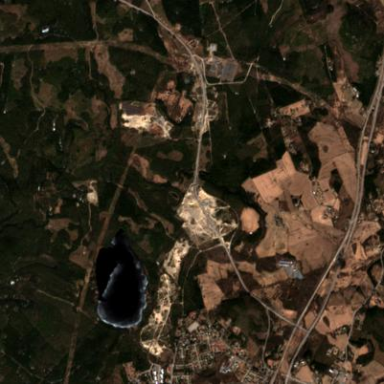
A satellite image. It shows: Quarry with sandy surface. This quarry is source of sand.